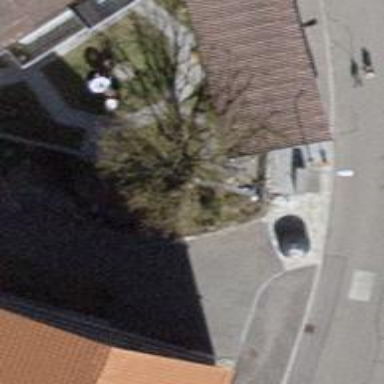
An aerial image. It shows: View of roof of building.